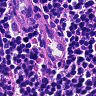
Metastatic tissue present: no